Question: I have a JSON object being passed to my backbone model. I have a parse function in the backbone model to convert some of the incoming attributes. The issue is when I fetch this model the attributes are not parsed and are just added to the model. The image at the bottom shows that instead of converting password to Password and deleting password it just adds password to the attributes of the object.
Here is my code:
When I use postman to call my web service I get the response:
'''
{"type":null,"idTeacher":1,"name":"Sean","password":"tst","email":null,"dob":1392940800000}
'''
:
'''
window.Teacher = Backbone.Model.extend({
urlRoot: "http://localhost:8080/SIMS/resource/teacher",
defaults: {
"id": null,
"Name": "",
"Password": "",
"email": "",
"dob": "",
"type": ""
},
parse: function(response){
response.id = response.idTeacher;
response.Password = response.password;
response.Name = response.name;
delete response.name;
delete resoponse.password;
delete response.idTeacher;
return response;
}
});
window.TeacherCollection = Backbone.Collection.extend({
model: Teacher,
url: "http://localhost:8080/SIMS/resource/teacher",
parse: function(response){
return response;
}
});
'''
// This is
'''
before: function(callback) {
if (this.teacherList) {
if (callback) callback();
} else {
console.log('........................................javascript........');
this.teacherList = new TeacherCollection();
console.log('Loading List: Size: ' + this.teacherList.length);
this.teacherList.fetch({success: function() {
console.log('........... ftech success...........');
$('#contents').html( new TeacherListView({model: app.teacherList}).render().el );
if (callback) callback();
}});
}
}
'''
If I debug my Backbone I can see that my parse did not parse any of the variable and the delete calls in the parse did not work either.

Thanks for the help. The fact that I hadn't the code in the collection class was an issue. But the second reason was that I wasn't looping through the collection to change each of the attributes.
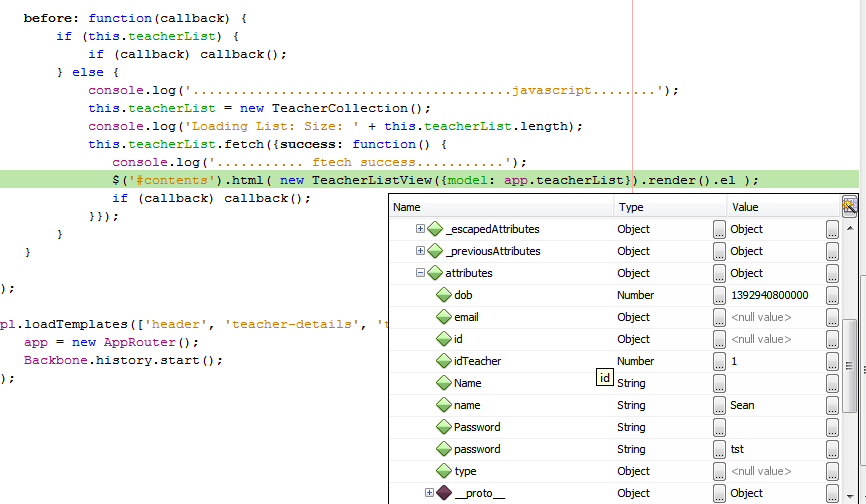
Answer: That's because when you call the fetch method for your collection, the parse method that is called is the parse of the collection and not the parse of your teacher model.
When you call the fetch method from the collection the collections expects to receive an array of models and not just one teacher as you described